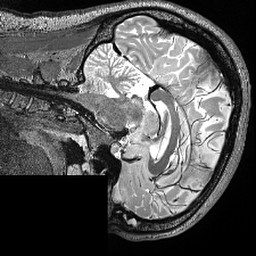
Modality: T2w
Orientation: sagittal
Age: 23
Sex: male